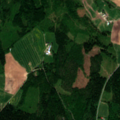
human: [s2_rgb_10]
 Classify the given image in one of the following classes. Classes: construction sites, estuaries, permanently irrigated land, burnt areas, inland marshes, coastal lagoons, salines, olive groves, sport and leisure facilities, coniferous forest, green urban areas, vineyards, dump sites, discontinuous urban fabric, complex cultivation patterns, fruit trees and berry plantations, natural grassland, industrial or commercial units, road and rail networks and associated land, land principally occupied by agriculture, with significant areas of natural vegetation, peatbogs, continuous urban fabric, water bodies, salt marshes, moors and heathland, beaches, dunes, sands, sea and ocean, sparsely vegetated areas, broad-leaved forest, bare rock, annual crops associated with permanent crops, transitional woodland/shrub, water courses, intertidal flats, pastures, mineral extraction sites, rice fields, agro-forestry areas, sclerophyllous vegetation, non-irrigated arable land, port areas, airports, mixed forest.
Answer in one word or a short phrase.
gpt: non-irrigated arable land, land principally occupied by agriculture, with significant areas of natural vegetation, broad-leaved forest, mixed forest